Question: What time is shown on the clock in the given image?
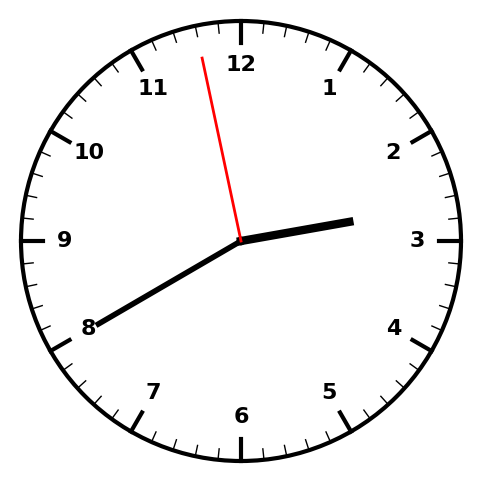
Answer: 02:39:58